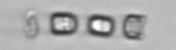
Label: Skeletonema